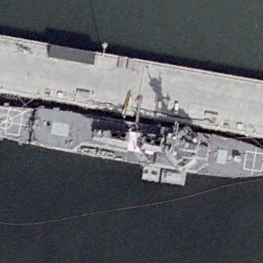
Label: Arleigh_Burke-class_destroyer